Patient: sex F, age 75
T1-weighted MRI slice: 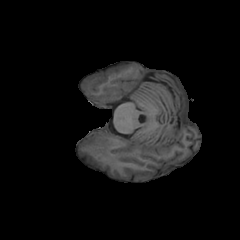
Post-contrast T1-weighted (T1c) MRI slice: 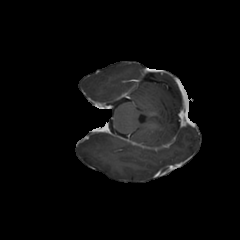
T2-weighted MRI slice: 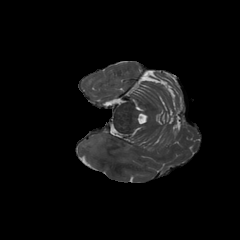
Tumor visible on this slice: yes
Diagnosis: Glioblastoma, IDH-wildtype
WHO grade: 4